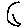
Label: moon